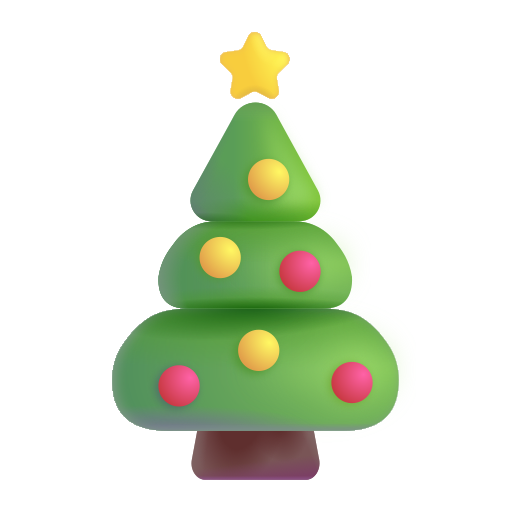
christmas tree color